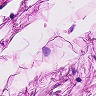
Metastatic tissue present: no